Field crop: maize
Growth stage: 2
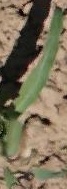
Species: maize